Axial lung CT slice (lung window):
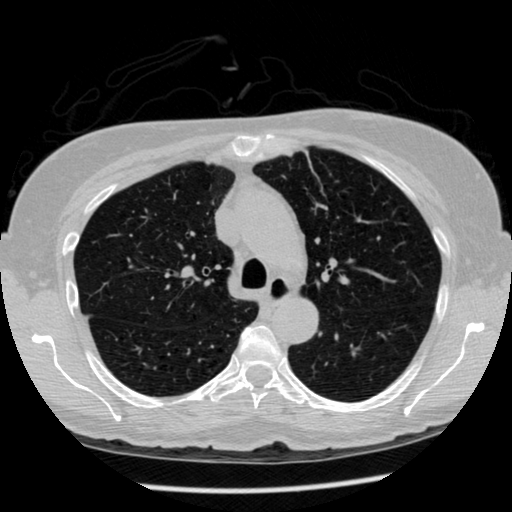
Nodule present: no